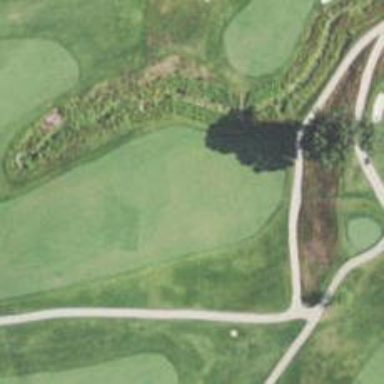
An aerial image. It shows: View of golf hole.